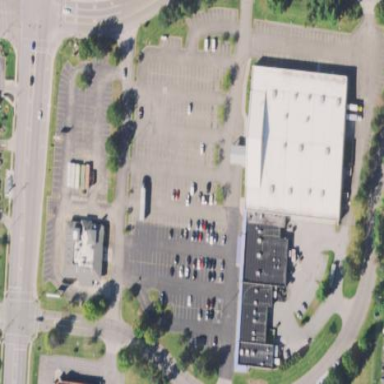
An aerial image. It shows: Parking area with surface.